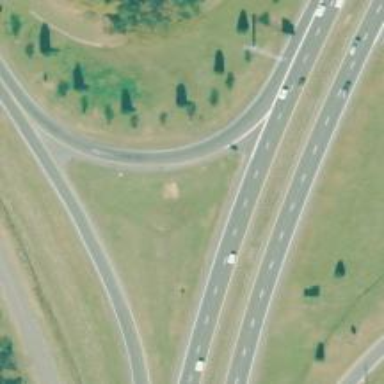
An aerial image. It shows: Motorway link.